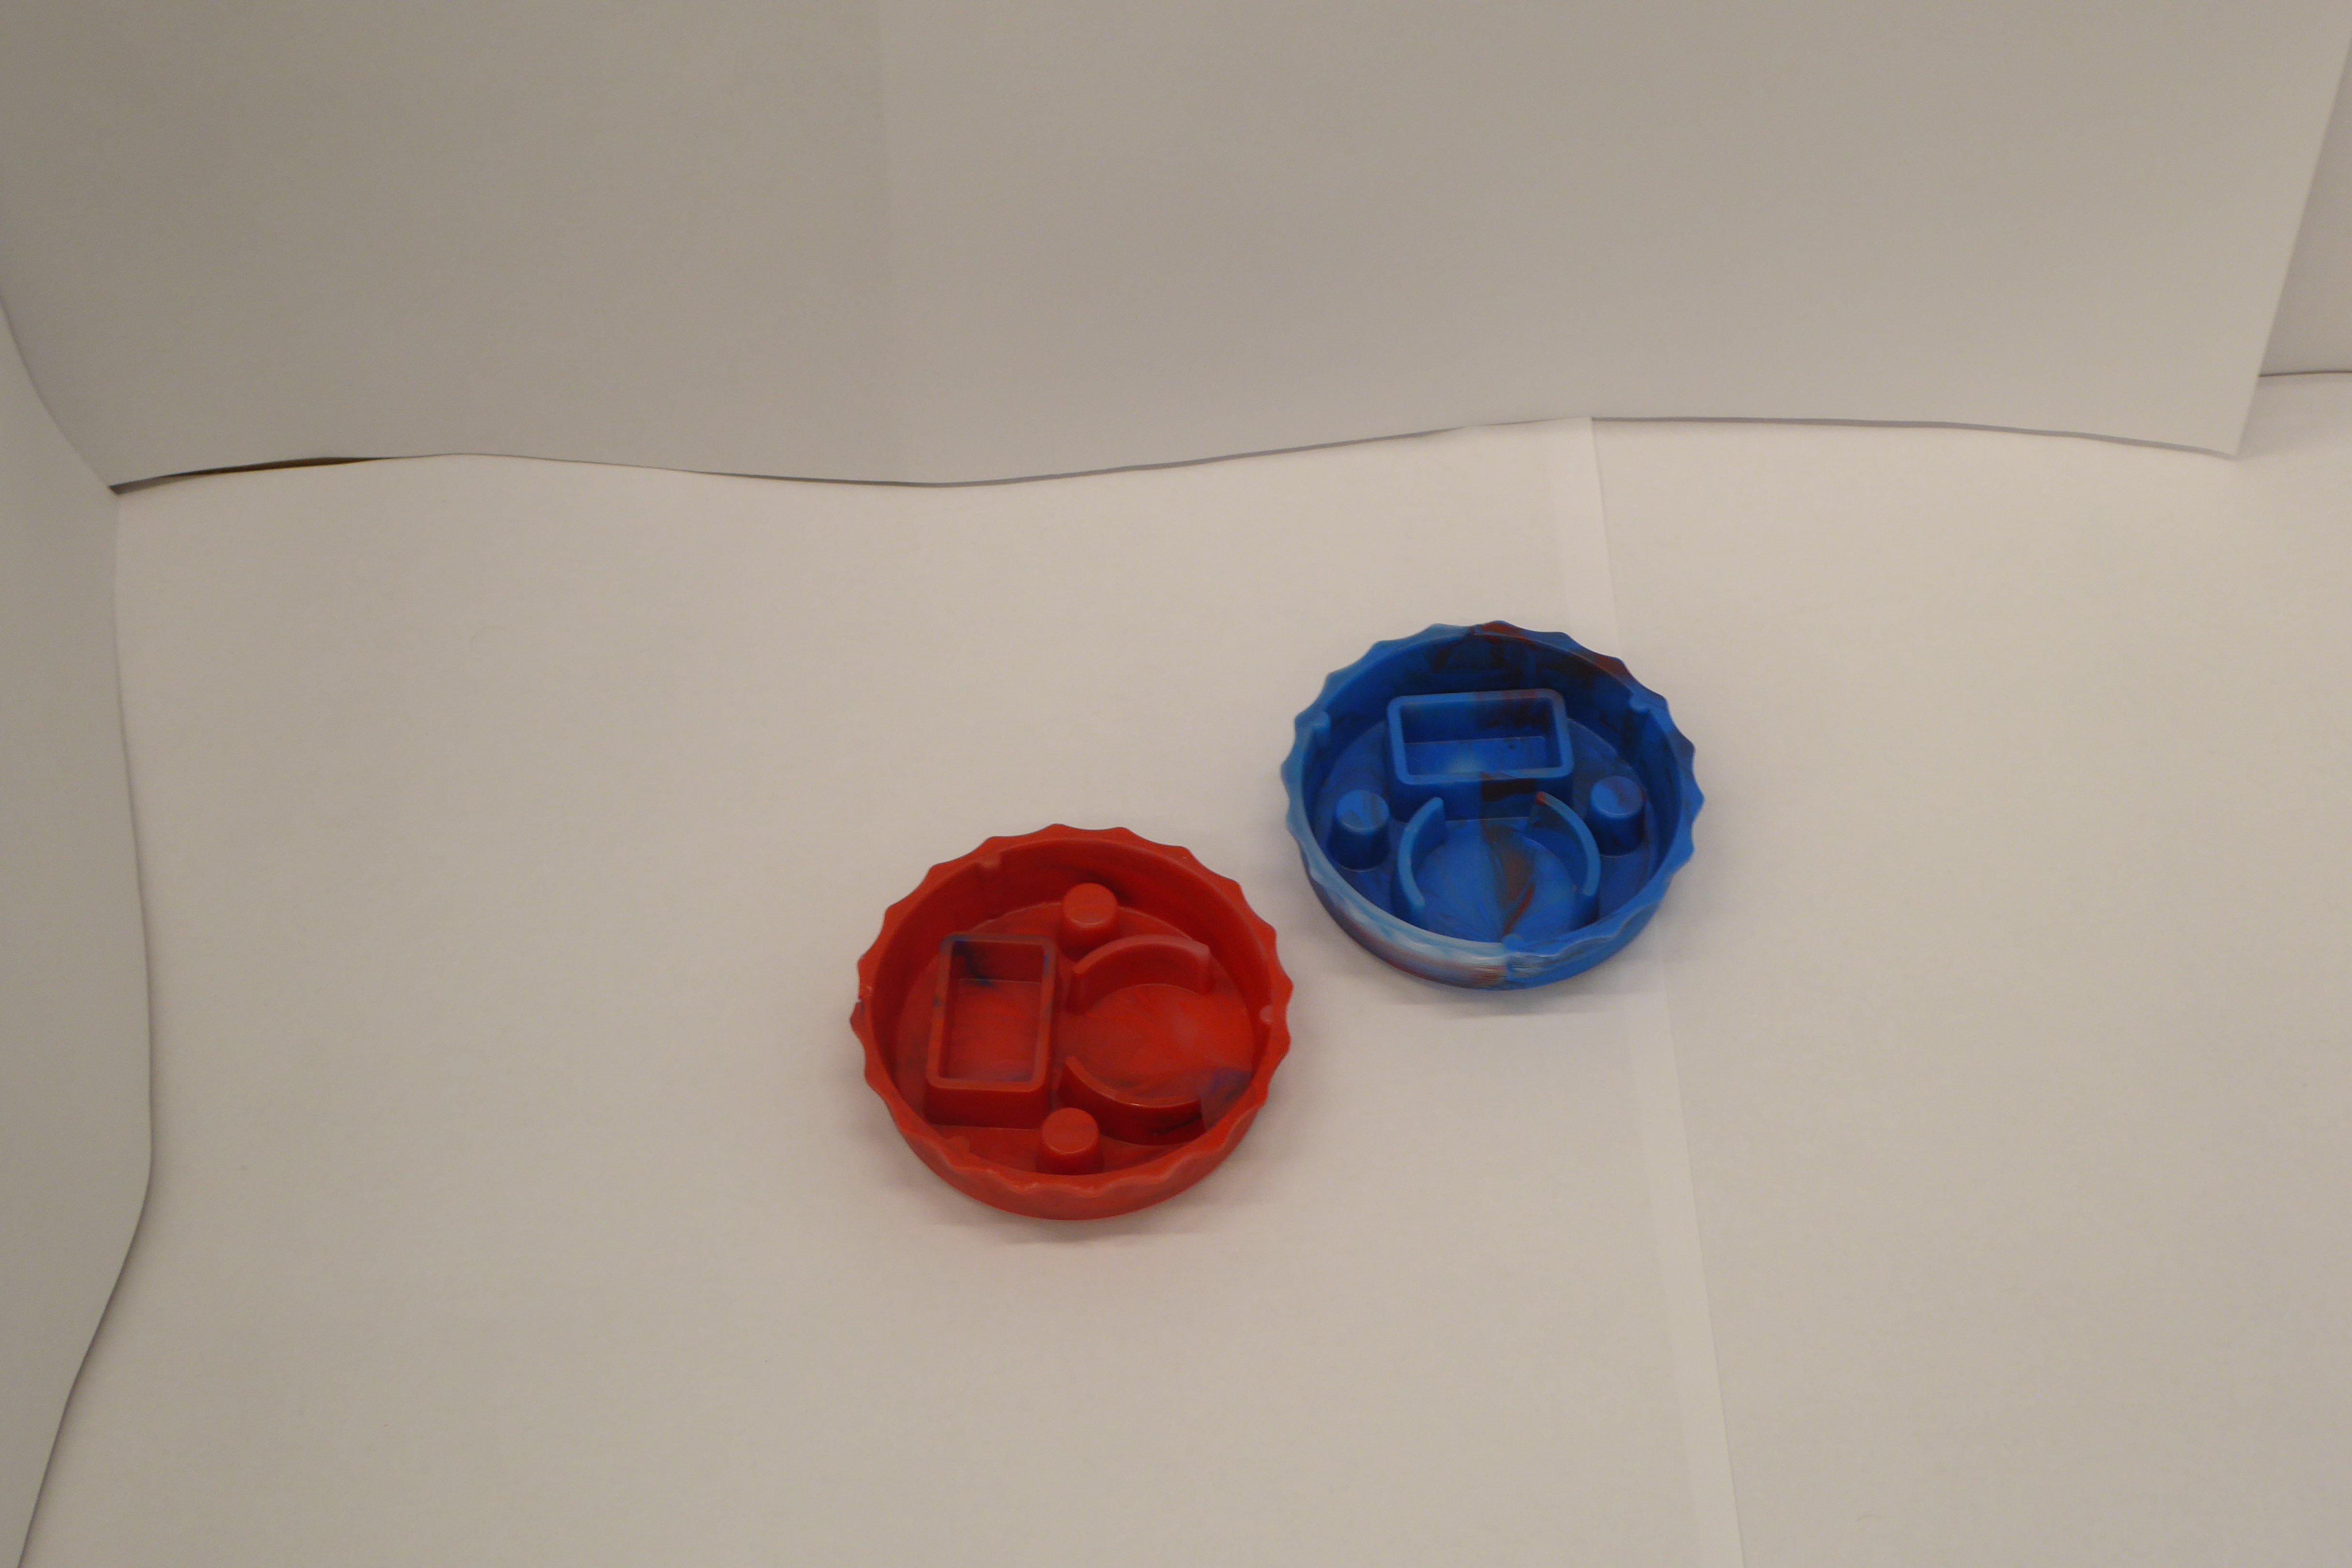
Label: Bottle Opener - Cover